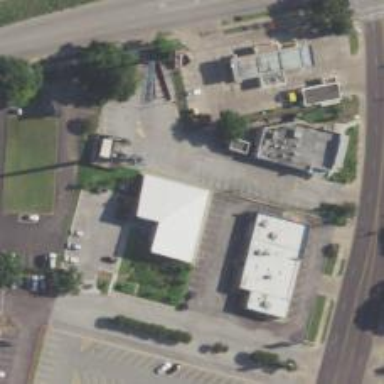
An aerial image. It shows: Veterinary facility.